Question: I have the following structure:

My goal is when the user mouseover the boxes, they should expand and go over the others without breaking the UI. So basically the box should expand 20px in every directive, while every other element stays on the same place. Note that I dont know the exact size of the boxes, because they're responsible.
I'm positioning the boxes like this:
'''
#holder {
width: 250px;
background-color: #FFCCCC;
overflow: hidden;
padding: 15px;
}
.box {
width: 45%;
height: 50px;
border: 1px grey solid;
float: left;
margin-bottom: 15px;
}
.box:nth-child(odd) {
float: right;
}
'''
With the HTML below:
'''
<div id="holder">
<div class="box"></div>
<div class="box"></div>
<div class="box"></div>
<div class="box"></div>
</div>
'''
And I'm handling the events using jQuery.
'''
$(document).ready(function(){
$(".box").mouseenter(function(){
var _this = $(this);
var newWidth = parseInt(_this.css("width")) + 40,
newHeight = parseInt(_this.css("height")) + 40;
_this.
css("z-index", 99).
animate({
width: newWidth + "px",
height: newHeight + "px",
marginTop: "-20px",
marginLeft: "-20px"
}, 1000);
});
$(".box").mouseleave(function(){
var _this = $(this);
var newWidth = parseInt(_this.css("width")) - 40,
newHeight = parseInt(_this.css("height")) - 40;
_this.
css("z-index", 1).
animate({
width: newWidth + "px",
height: newHeight + "px",
marginTop: "0px",
marginLeft: "0px"
}, 1000);
});
});
'''
And here is the fiddle: <URL>
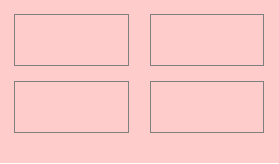
Answer: Easiest way I can think of is absolute positioning (although there is probably is a much neater way).
You'd need to apply
'''
position:absolute;
'''
to each box, give it a fixed height/width (percentages wouldn't really work) and position it manually, for example
<URL>
If your boxes need to be responsive, have undetermined heights & widths, then it's still possible to do this with a similar method.
You can use your original boxes as a container, with
'''
position:relative;
'''
and then within them keep your actual content which'll be absolutely positioned, here's an example:
<URL>
So essentially you now have boxes acting as a responsive wrapper, which contain an inner box with the desired effect, that matches the wrapper's dimensions. The design can then be changed dramatically, but the javascript effect you wanted will not be altered, eg: <URL>